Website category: book
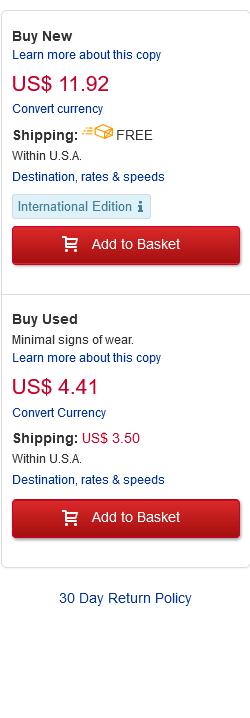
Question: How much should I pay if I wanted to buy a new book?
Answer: US$ 11.92

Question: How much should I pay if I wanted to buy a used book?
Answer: US$ 4.41

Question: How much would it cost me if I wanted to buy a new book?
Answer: US$ 11.92

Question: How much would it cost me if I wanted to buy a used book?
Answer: US$ 4.41

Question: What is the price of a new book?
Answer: US$ 11.92

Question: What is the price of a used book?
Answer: US$ 4.41

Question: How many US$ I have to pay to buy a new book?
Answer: US$ 11.92

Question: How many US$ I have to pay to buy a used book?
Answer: US$ 4.41

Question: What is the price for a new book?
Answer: US$ 11.92

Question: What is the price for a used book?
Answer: US$ 4.41

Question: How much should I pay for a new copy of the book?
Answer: US$ 11.92

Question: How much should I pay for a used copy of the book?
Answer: US$ 4.41

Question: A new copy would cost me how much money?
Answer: US$ 11.92

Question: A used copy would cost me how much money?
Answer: US$ 4.41

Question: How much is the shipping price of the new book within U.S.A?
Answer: FREE

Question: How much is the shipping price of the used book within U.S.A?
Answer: US$ 3.50

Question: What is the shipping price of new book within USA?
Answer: FREE

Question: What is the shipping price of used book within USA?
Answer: US$ 3.50

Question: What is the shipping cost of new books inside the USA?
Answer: FREE

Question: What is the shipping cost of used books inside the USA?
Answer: US$ 3.50

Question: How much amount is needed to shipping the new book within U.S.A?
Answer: FREE

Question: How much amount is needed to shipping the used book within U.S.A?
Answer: US$ 3.50

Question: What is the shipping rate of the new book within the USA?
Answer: FREE

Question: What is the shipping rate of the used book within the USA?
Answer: US$ 3.50

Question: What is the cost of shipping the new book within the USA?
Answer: FREE

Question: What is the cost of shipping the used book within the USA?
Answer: US$ 3.50

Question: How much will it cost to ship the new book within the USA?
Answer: FREE

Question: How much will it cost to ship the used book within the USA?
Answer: US$ 3.50